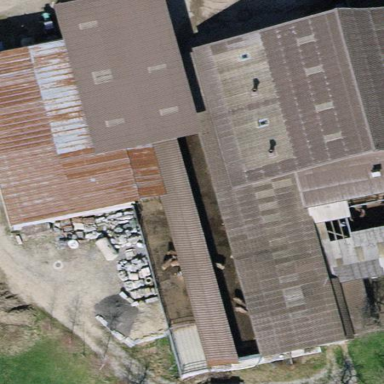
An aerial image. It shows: Farmyard area.